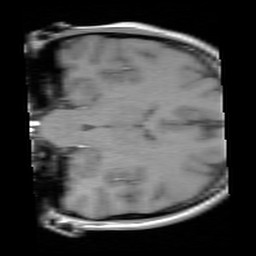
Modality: FLASH
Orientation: coronal
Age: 30
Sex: female
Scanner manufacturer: siemens
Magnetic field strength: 3 T
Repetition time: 0.245 s
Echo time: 0.0026 s